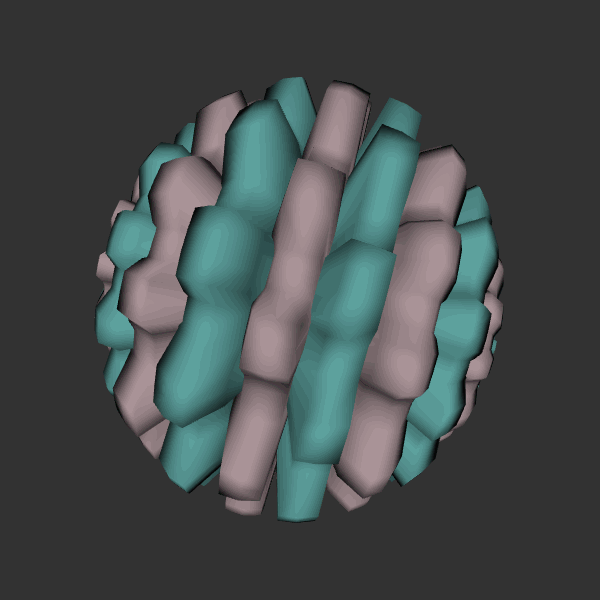
Background: dark